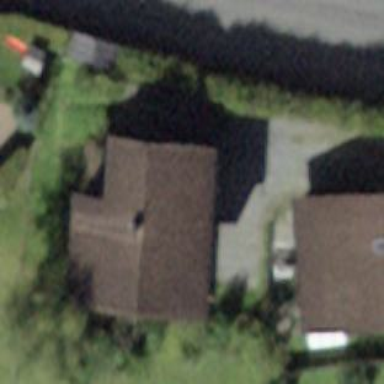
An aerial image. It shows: Detached building.